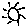
Label: sun